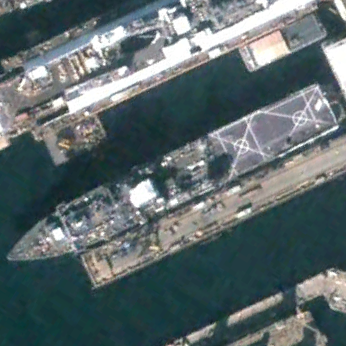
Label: combat